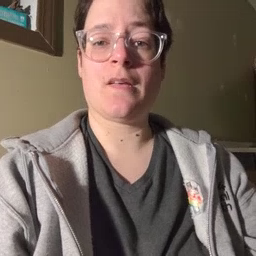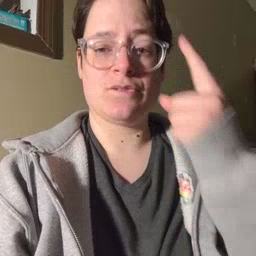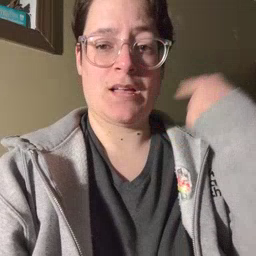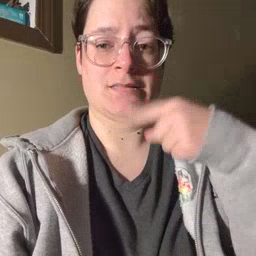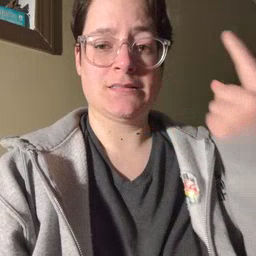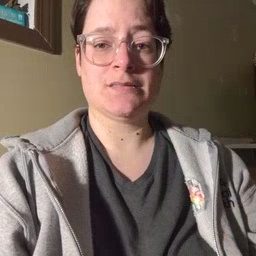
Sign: face